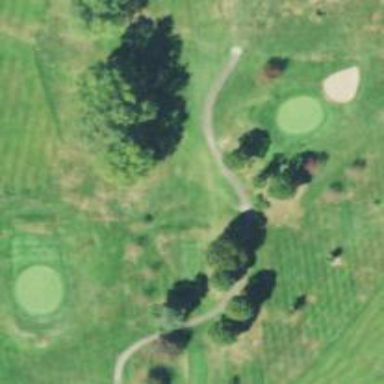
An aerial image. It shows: Path for both roads and golfers.